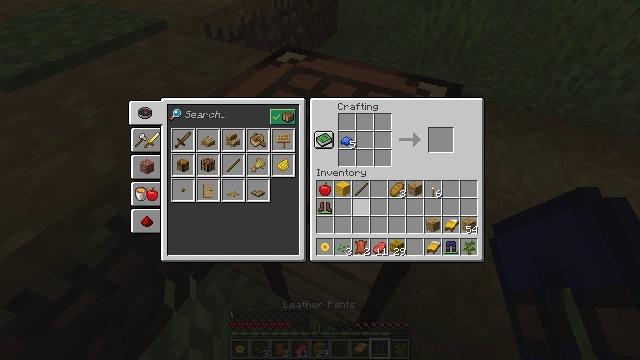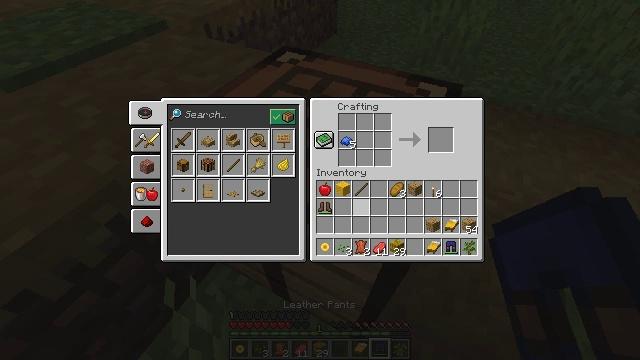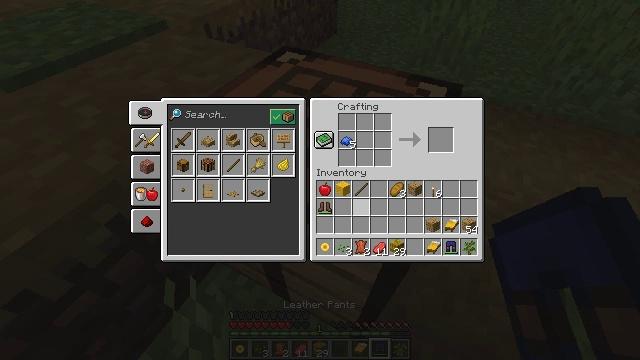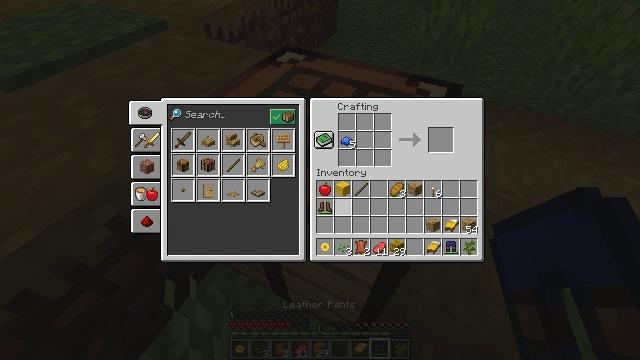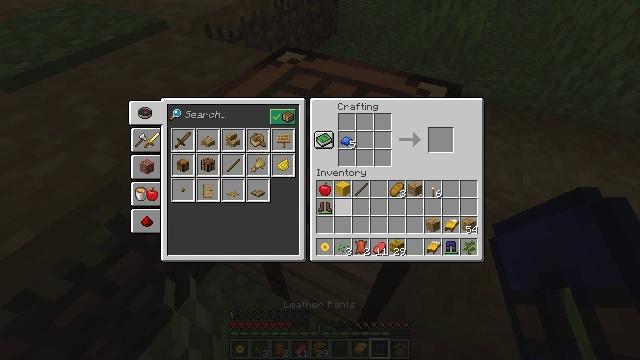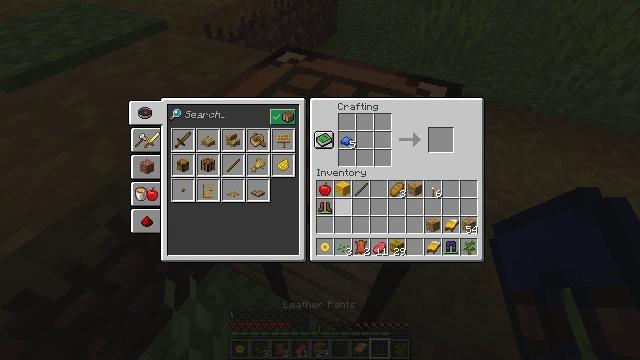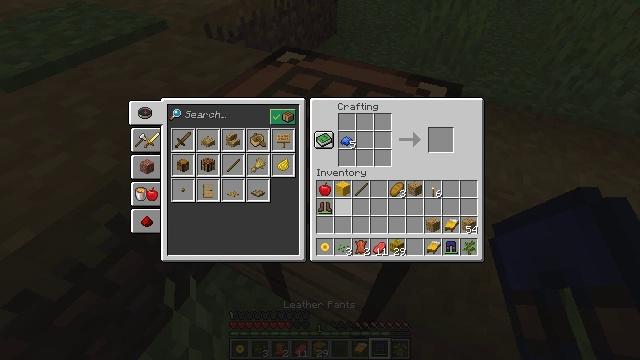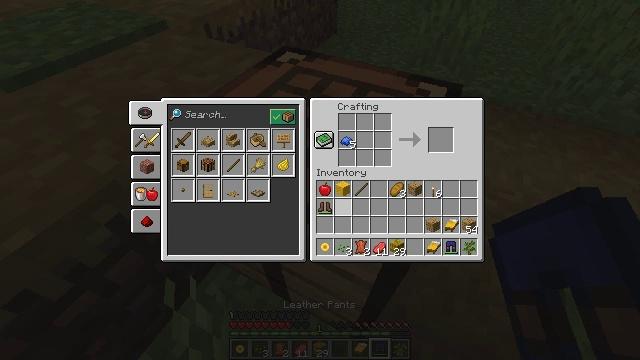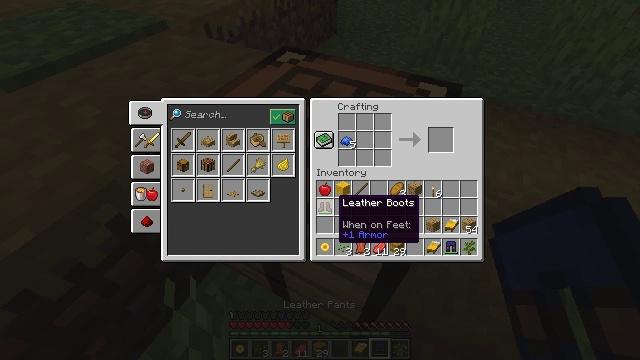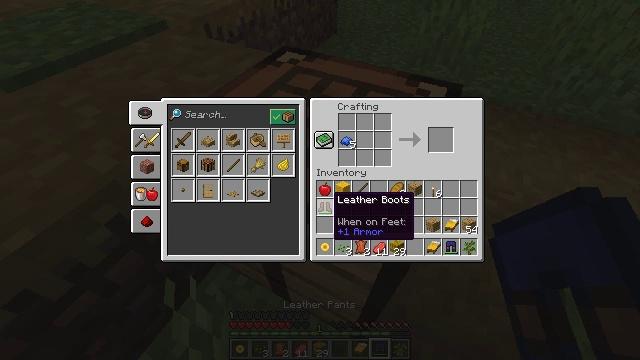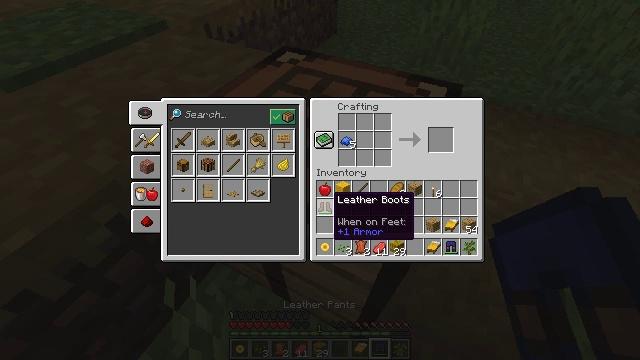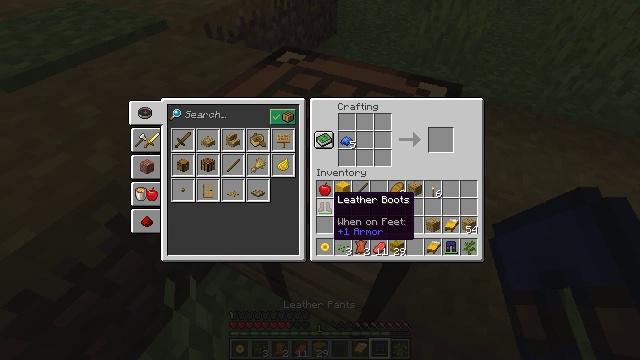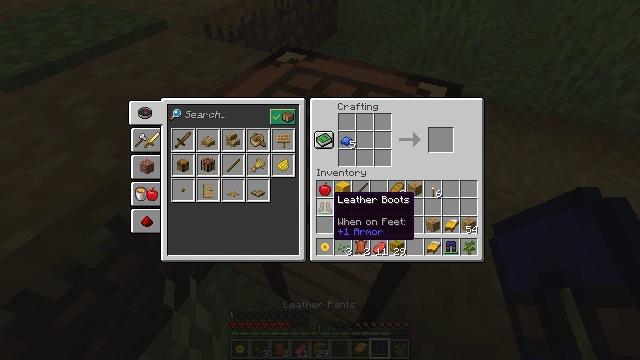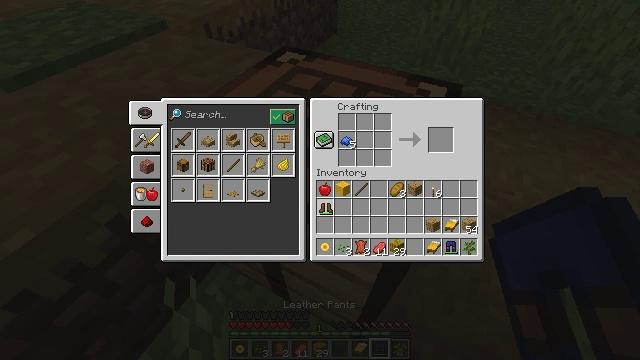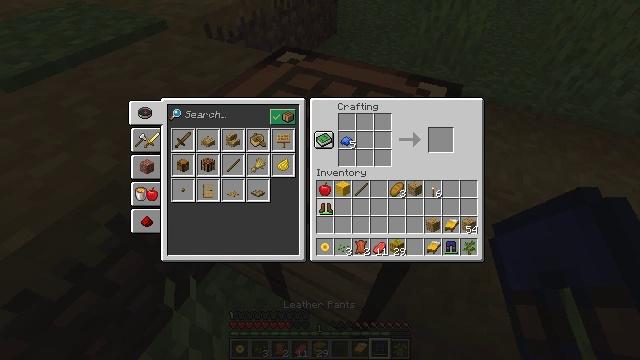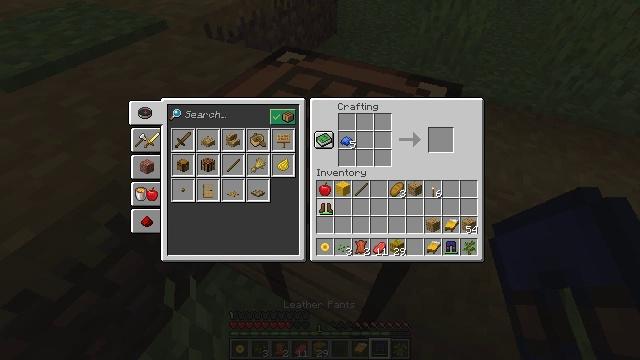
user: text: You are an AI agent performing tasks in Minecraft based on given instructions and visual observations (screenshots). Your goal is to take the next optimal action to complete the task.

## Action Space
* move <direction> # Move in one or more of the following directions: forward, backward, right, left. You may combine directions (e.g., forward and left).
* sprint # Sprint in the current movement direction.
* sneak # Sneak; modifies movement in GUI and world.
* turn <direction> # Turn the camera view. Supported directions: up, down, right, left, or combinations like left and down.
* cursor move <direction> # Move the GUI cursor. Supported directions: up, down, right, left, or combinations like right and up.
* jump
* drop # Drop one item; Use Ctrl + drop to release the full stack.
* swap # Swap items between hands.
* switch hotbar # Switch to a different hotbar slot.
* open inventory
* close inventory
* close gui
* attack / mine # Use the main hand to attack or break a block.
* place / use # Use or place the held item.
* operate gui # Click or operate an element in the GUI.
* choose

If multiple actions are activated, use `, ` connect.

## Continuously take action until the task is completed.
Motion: motion action
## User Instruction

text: Interact with the crafting table to obtain leather boots.
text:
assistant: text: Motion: no_op
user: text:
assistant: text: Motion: no_op
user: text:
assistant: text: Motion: turn left
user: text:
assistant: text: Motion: no_op
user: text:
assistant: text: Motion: no_op
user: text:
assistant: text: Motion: no_op
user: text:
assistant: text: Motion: no_op
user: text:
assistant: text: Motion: no_op
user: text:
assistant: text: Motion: no_op
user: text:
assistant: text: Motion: no_op
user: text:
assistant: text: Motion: no_op
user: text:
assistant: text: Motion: no_op
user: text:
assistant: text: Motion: no_op
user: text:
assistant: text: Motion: no_op
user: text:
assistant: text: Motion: attack / mine
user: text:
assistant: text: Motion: attack / mine
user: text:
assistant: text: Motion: attack / mine
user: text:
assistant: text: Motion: turn right and up
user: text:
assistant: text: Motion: turn right and up
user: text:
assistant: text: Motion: turn up
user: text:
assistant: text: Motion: no_op
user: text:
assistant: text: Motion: no_op
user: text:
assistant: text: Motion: no_op
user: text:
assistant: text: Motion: no_op
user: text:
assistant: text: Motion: no_op
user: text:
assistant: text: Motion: no_op
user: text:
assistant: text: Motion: no_op
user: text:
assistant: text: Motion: no_op
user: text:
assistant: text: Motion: no_op
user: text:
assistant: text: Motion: attack / mine